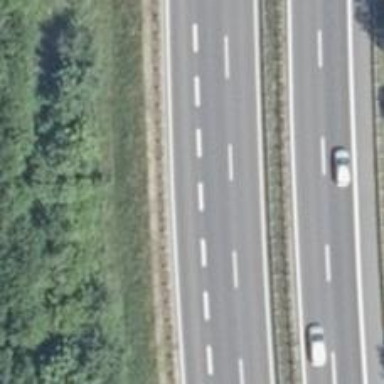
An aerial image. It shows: Trunk highway designated as motorroad.